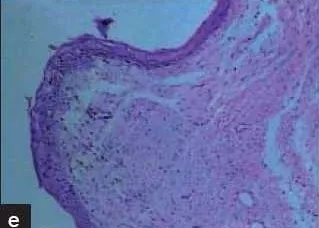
(a-f) Cut section and histopathology showing features of mature solid teratoma.
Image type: pathology (h&e)